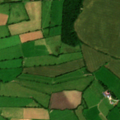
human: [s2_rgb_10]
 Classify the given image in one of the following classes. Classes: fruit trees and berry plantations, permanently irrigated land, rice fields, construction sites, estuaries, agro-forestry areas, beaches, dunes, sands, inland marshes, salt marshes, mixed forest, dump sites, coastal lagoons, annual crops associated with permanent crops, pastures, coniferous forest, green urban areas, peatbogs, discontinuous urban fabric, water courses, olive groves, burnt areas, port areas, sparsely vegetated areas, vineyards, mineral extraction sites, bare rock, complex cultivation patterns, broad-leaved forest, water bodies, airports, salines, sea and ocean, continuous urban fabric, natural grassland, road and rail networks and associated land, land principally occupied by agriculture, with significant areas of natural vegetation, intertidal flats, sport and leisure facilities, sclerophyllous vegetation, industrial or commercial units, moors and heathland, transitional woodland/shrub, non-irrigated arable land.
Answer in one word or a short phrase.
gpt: non-irrigated arable land, pastures